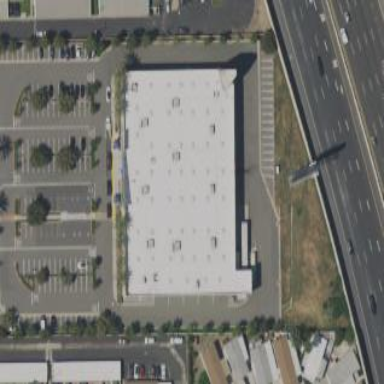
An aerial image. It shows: Retail building.